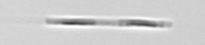
Label: Leptocylindrus